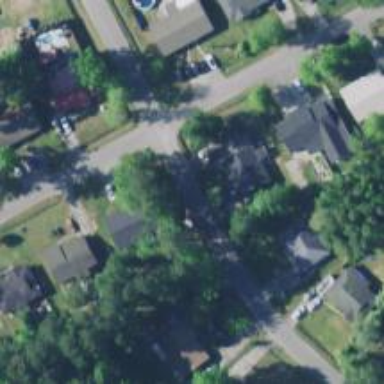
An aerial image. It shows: Neighborhood.